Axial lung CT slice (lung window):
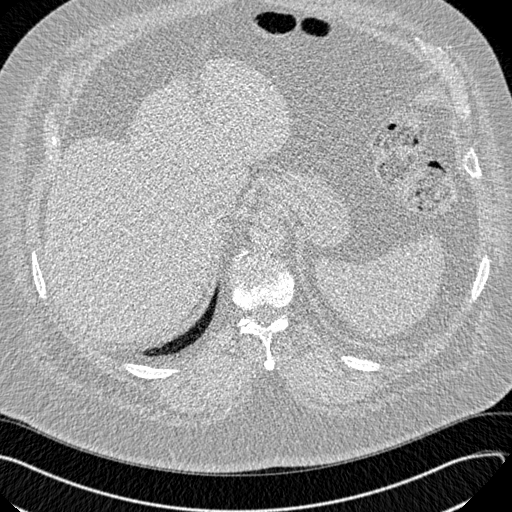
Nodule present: no